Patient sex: M
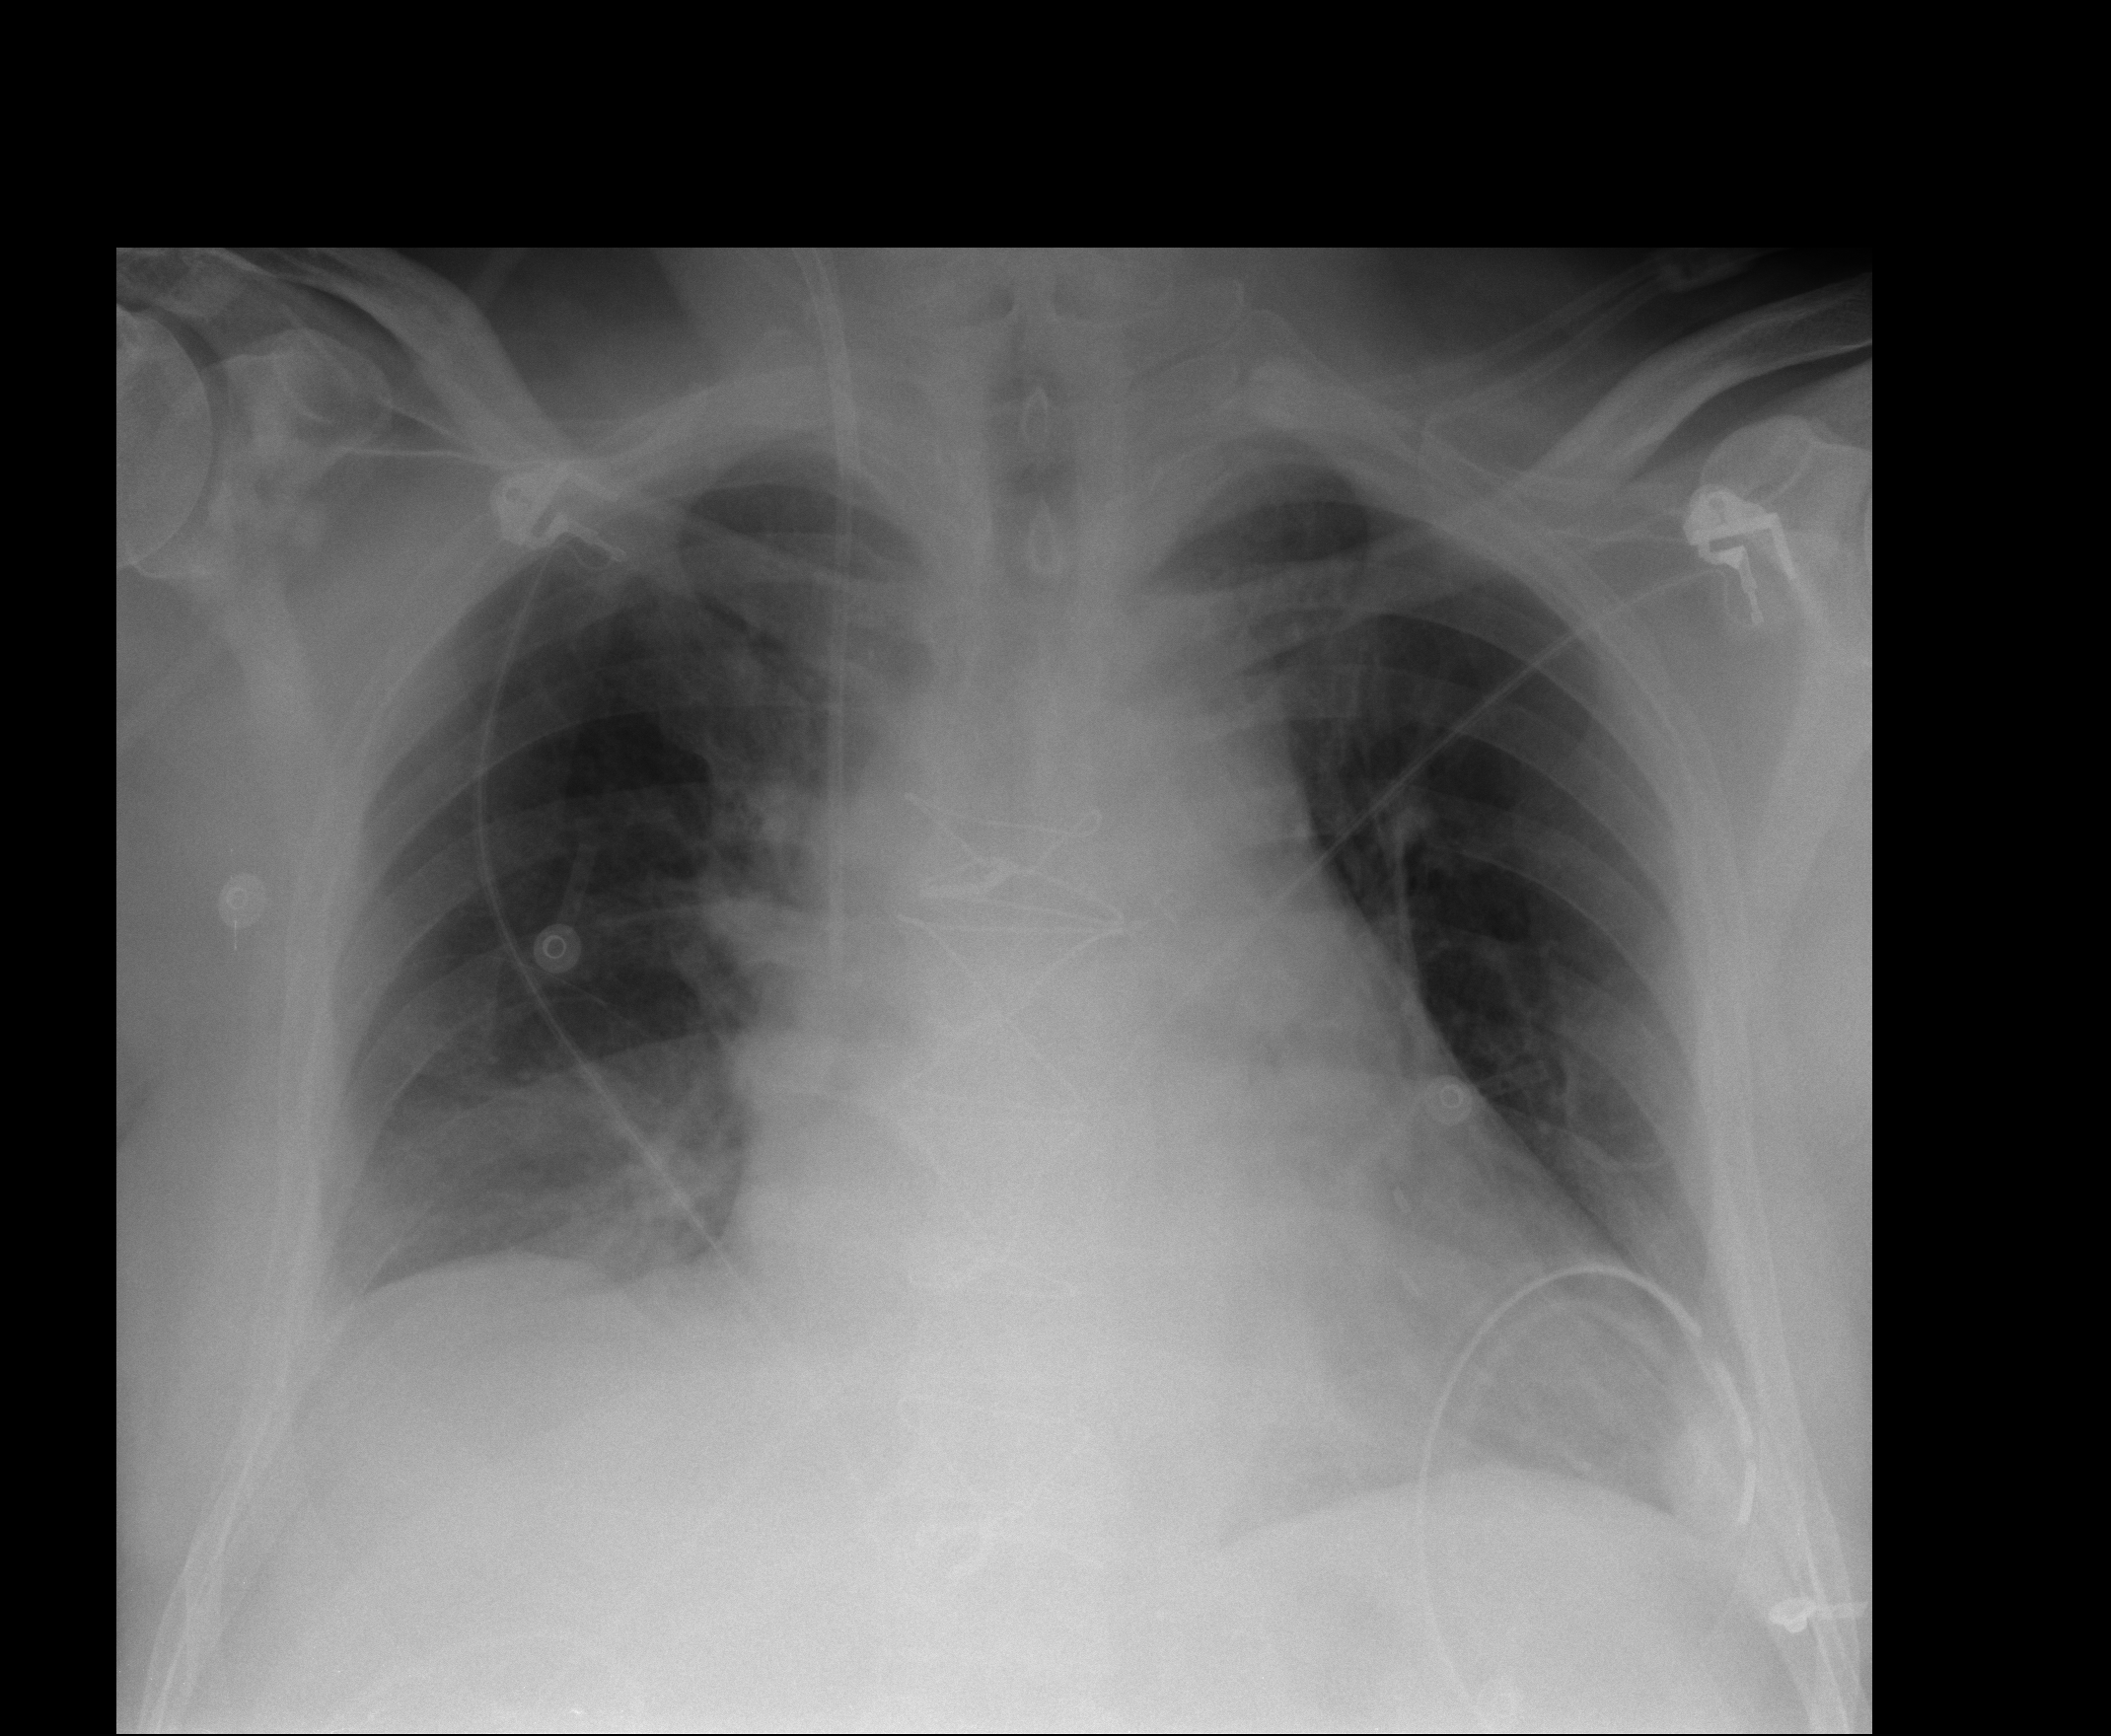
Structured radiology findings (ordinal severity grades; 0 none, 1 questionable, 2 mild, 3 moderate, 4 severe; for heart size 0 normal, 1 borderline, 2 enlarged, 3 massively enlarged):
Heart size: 2
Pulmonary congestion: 2
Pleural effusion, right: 2
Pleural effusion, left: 2
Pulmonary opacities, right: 0
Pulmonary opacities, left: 0
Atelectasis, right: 2
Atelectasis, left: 2